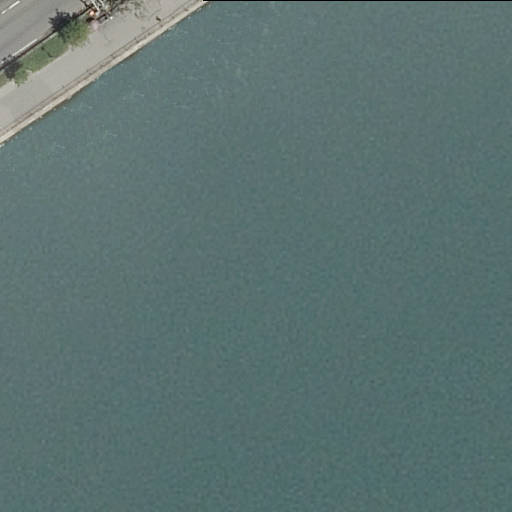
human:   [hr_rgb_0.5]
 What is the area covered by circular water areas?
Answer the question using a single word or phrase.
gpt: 0m2

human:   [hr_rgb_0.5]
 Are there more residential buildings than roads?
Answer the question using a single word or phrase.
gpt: no

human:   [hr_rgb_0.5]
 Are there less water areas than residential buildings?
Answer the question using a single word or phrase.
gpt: no

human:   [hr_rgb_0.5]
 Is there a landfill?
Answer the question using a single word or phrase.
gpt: no

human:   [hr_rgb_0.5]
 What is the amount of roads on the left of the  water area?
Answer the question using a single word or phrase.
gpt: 2

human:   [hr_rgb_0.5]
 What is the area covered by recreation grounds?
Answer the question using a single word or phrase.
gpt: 0m2

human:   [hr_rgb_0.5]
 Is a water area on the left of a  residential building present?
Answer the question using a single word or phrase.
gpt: no

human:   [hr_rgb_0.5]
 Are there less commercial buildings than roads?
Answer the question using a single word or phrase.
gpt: yes

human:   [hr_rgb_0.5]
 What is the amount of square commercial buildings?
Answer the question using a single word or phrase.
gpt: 0

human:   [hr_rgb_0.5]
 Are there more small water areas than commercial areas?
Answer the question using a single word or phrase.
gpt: no

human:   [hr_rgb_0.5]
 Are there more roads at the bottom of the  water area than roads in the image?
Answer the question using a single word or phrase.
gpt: no

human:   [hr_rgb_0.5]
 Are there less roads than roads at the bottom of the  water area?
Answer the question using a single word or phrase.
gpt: no

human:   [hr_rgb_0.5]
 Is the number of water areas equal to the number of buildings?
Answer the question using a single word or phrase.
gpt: no

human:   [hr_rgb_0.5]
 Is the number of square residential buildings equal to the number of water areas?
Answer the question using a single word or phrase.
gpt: no

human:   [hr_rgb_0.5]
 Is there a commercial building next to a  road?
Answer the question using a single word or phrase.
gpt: no

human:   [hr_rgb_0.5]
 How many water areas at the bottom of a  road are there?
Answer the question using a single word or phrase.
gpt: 0

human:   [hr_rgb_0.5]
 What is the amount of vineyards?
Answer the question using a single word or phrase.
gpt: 0

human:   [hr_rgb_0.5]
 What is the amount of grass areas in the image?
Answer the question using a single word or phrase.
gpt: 0

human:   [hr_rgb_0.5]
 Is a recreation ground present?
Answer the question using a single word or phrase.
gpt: no

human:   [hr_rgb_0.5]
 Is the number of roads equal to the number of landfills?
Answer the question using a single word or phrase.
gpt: no

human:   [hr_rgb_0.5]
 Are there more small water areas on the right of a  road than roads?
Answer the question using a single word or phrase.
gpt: no

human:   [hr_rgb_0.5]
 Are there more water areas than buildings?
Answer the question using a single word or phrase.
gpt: yes

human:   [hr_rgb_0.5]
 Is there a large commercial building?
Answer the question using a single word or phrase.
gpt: no

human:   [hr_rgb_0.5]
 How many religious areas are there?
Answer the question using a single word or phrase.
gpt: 0

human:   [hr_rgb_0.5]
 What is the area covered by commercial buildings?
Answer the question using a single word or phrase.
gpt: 0m2

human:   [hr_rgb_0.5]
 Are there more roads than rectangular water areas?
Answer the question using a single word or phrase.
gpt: yes

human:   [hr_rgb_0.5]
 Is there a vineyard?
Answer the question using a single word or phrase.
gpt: no

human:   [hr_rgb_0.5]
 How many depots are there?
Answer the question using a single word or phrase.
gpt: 0

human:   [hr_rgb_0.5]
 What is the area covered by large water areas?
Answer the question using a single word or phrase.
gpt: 9879m2

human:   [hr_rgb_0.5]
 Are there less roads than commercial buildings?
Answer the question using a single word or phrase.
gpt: no

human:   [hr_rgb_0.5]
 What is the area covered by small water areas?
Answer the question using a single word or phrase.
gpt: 0m2

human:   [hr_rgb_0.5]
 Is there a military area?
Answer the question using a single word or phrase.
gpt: no

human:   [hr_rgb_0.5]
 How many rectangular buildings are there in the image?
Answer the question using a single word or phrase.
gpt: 0

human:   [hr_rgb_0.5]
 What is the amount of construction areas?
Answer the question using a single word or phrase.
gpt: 0

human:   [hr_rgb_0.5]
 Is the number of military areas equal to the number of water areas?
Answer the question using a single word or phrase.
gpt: no

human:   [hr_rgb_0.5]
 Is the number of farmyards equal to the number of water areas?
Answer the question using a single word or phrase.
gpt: no